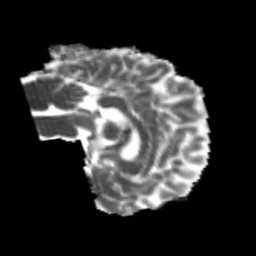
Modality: MD
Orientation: sagittal
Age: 24
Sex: male
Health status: healthy
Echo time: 0.074 s